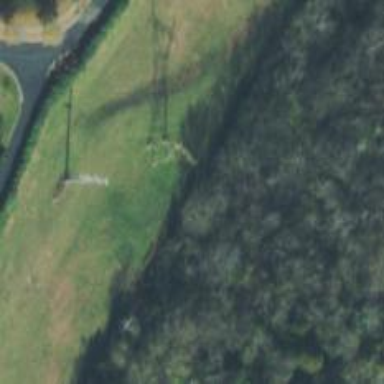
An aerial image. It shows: Power tower.